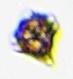
Label: Detritus